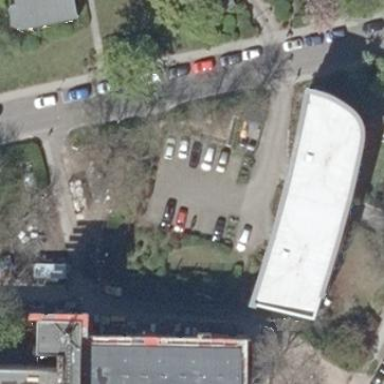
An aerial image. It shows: Parking area with surface.